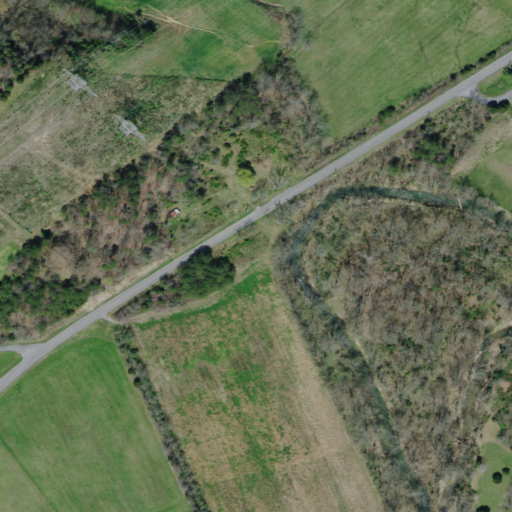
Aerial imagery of valley in Tennessee named Webster Valley containing pasture, deciduous forest, open development, low intensity development, and medium intensity development